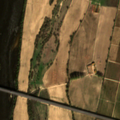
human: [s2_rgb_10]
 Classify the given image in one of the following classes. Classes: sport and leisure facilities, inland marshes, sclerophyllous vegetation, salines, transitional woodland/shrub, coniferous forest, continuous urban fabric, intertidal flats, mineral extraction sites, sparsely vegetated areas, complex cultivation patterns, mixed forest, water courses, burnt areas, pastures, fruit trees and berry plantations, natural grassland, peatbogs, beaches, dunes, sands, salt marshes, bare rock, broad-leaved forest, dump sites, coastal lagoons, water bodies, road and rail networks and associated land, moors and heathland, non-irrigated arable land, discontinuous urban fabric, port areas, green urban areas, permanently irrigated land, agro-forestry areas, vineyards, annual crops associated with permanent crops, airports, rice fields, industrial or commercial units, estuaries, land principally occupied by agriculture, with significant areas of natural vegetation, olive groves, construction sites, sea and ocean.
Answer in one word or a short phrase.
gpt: permanently irrigated land, vineyards, water courses